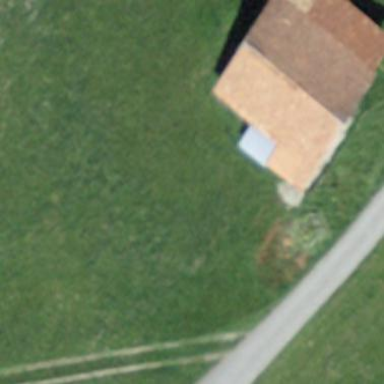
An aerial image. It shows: Rural barn.